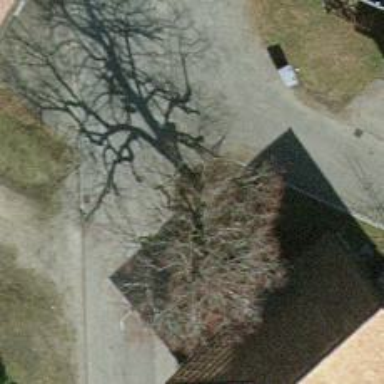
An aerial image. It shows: Urban area featuring tree as natural element.